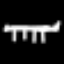
Label: bed